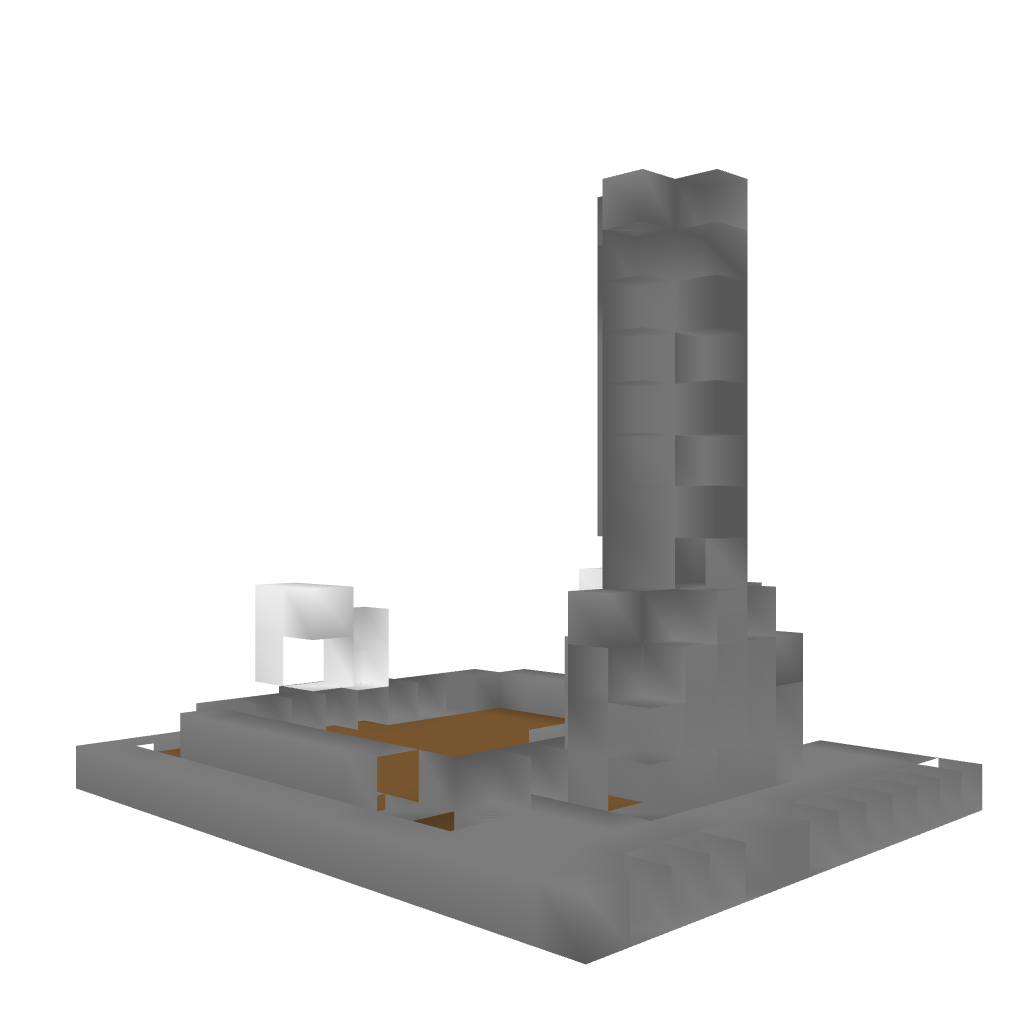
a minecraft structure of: Small Modern House bad low quality